Interaction volume radius: 10 \u00c5
Interaction volume height: 15 \u00c5
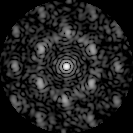
Disorder parameter: 0.5941